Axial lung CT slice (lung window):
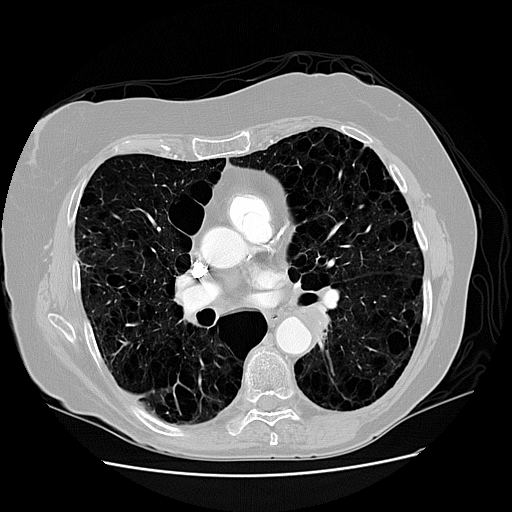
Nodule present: yes
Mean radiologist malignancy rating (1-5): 2